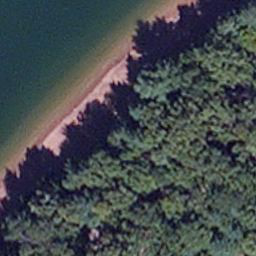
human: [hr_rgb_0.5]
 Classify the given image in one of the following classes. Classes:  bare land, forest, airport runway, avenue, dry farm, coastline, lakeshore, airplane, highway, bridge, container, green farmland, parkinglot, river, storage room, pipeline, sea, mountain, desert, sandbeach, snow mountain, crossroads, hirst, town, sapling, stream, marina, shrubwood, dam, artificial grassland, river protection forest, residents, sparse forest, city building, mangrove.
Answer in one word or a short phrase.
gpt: lakeshore